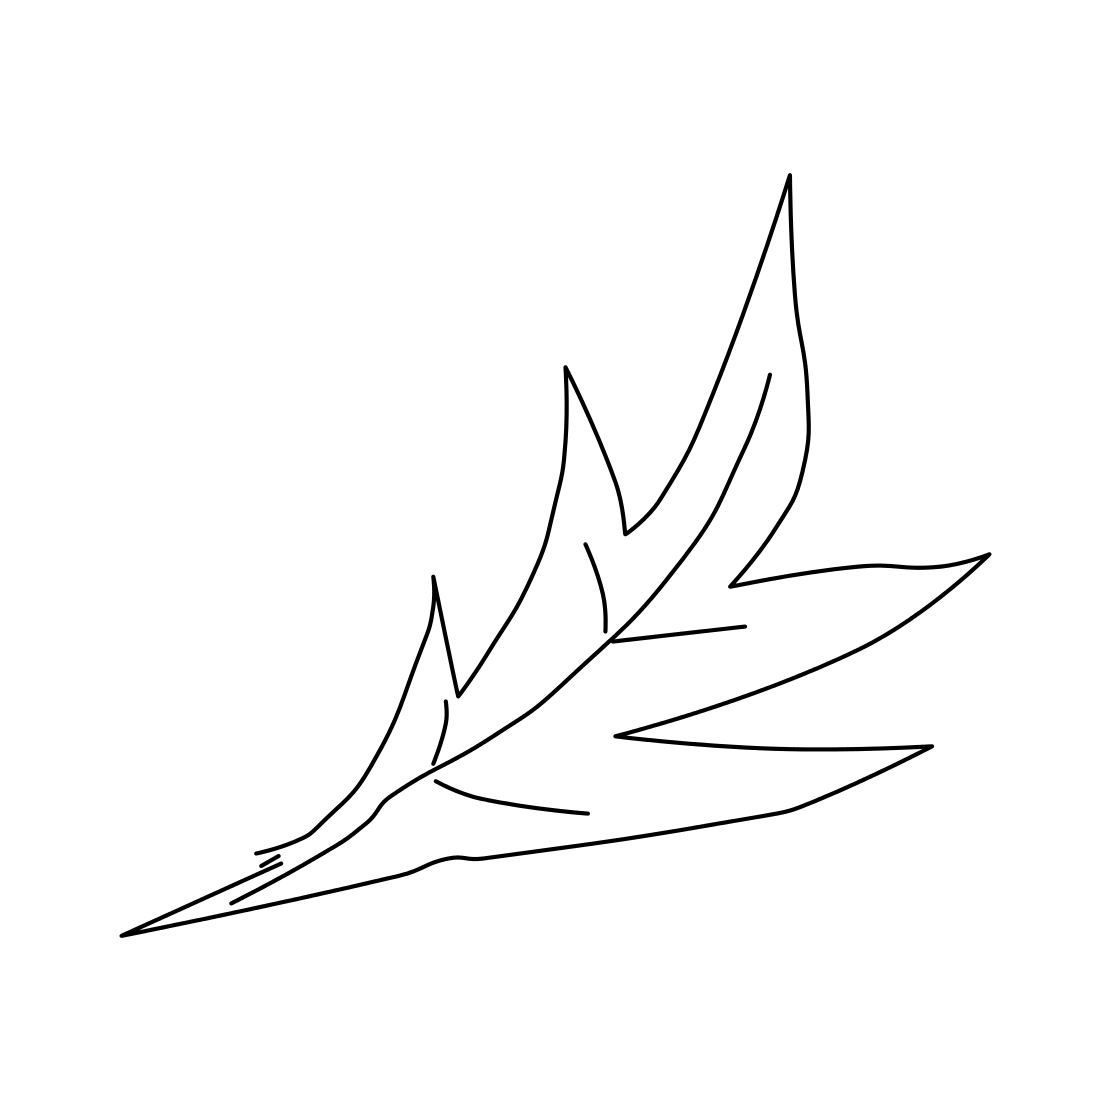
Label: leaf